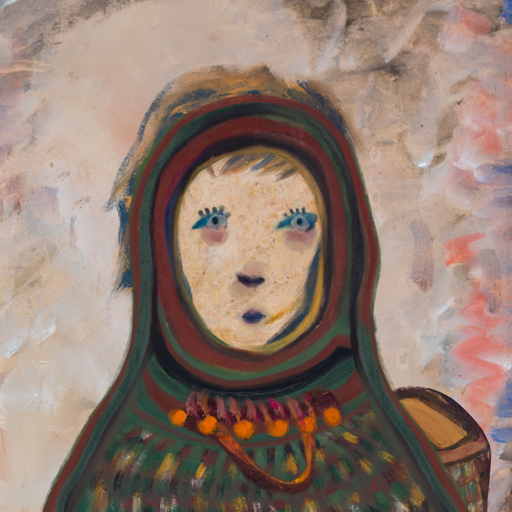
Background: Roy_Bahadur, Head And Neck Front: Rupkatha, Face Front: Hill_Girl, Bust: After_Raid, Hair Front: InTheSun, Head Accessory: After_Raid_Scarf, Second Necklace: Comrade, Necklace: Doll, Baby: Blank